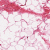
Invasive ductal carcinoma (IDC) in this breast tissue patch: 0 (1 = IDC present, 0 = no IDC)